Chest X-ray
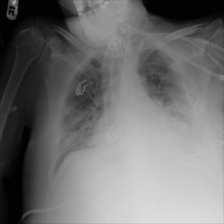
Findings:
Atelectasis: negative
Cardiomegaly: negative
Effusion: negative
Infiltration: negative
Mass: negative
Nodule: negative
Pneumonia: negative
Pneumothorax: negative
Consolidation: positive
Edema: negative
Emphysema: negative
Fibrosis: negative
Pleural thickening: negative
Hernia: negative